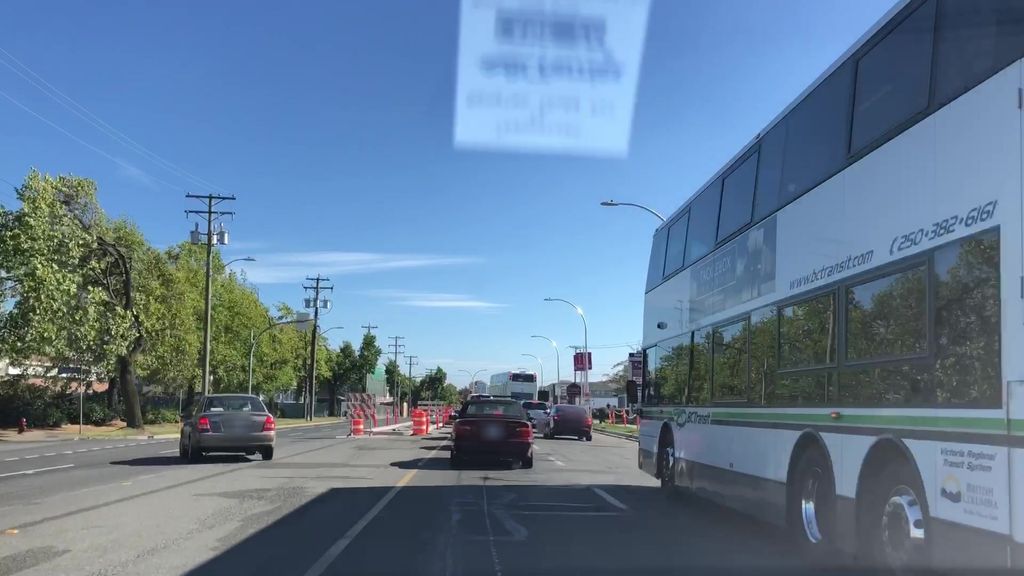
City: victoria